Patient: sex M, age 61
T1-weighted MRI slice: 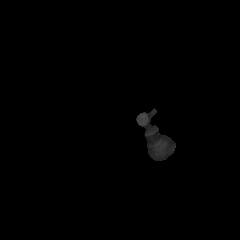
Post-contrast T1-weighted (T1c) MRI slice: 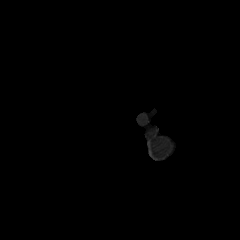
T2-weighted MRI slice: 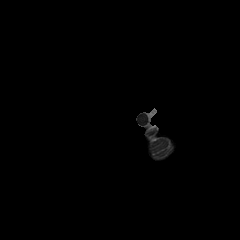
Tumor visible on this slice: no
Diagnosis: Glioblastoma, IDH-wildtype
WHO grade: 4